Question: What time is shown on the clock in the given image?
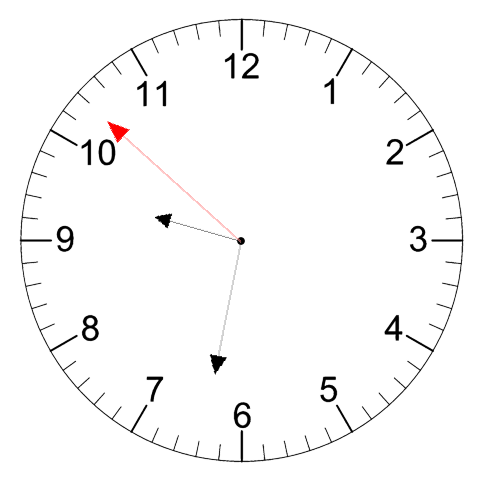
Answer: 09:31:52